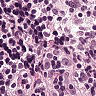
Metastatic tissue present: no